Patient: sex M, age 76
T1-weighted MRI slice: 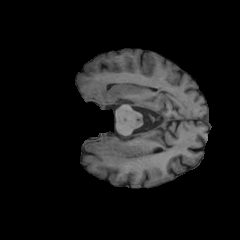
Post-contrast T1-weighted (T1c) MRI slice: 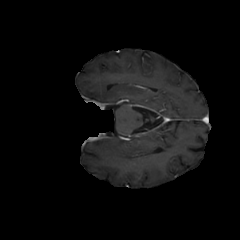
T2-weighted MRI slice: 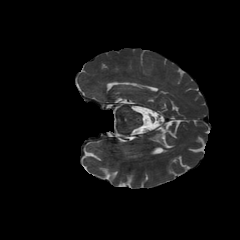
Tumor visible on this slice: yes
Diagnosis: Glioblastoma, IDH-wildtype
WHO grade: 4